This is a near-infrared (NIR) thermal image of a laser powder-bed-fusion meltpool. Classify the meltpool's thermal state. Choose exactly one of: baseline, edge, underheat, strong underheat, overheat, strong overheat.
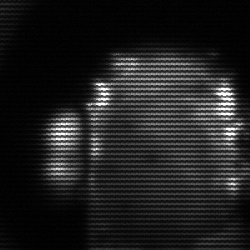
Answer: baseline